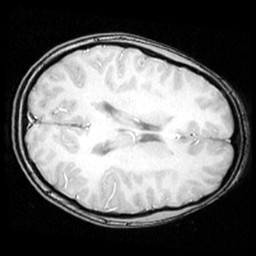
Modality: inplaneT1
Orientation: axial
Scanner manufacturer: ge
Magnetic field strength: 3 T
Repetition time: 0.25 s
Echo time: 0.0036 s